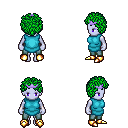
a pixel art fantasy rpg character, female body template, dark elf, purple skin, teal tunic, teal pants, green curly afro hairstyle, purple tiara, gold boots, four views (front, back, left, right), 2x2 character sprite sheet, small pixel art, hard edges, no anti-aliasing